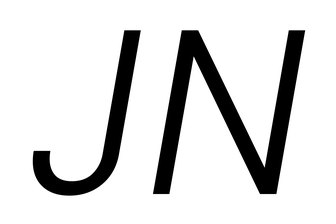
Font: Poppins-LightItalic